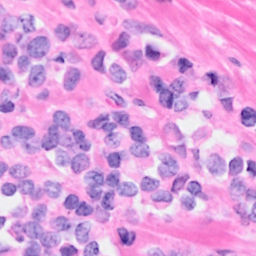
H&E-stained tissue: Breast